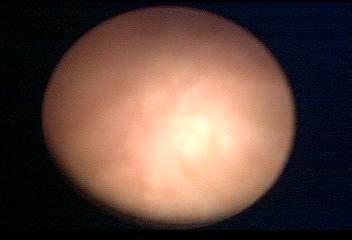
Modality: WLC
Class: Normal mucosa
Bladder cancer association: No